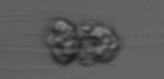
Label: Leptocylindrus_mediterraneus